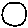
Label: circle